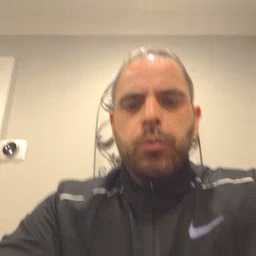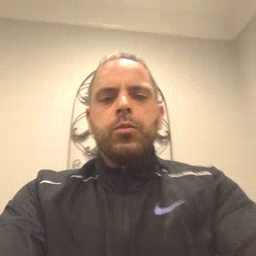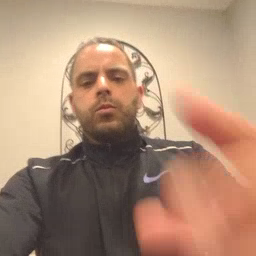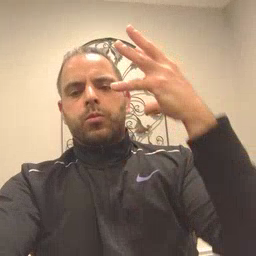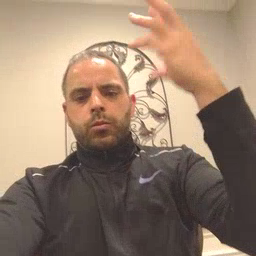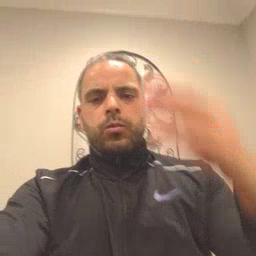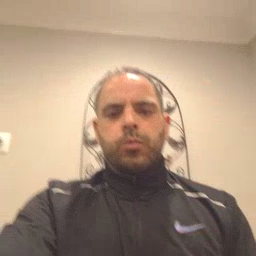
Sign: outside